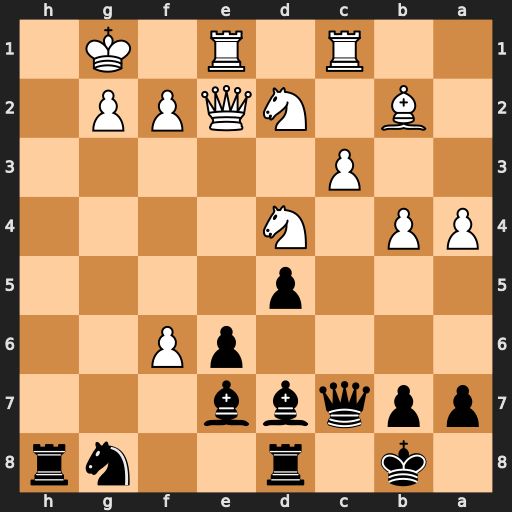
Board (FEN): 1k1r2nr/ppqbb3/4pP2/3p4/PP1N4/2P5/1B1NQPP1/2R1R1K1
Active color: b
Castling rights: -
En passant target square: -
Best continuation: Qh2+ Kf1 Qh1#